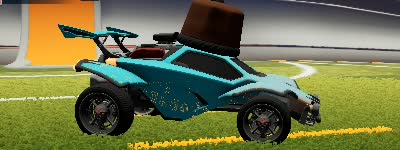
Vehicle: octane